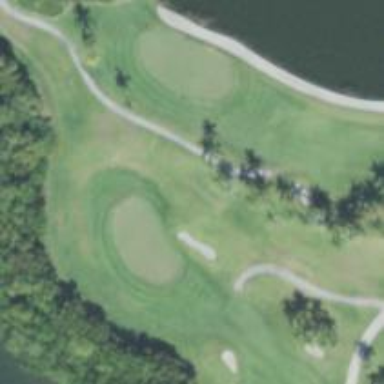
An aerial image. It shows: View of golf hole.